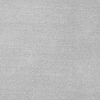
Atmospheric dust classification: dusty